Question: I have a fact table that contains some finance data. There is a column (VERS_NM) that defines wherther the value is "Actual" or "Current Outlook". The value for these two should always be the same but we noticed in some reports it seems incorrect. So I want to write a query to find where the actual value does not match the current outlook.
I cannot wrap my head around a way to do this.
Here is what the table looks like:

So to recap there will be an identical row to row 1 except the VERS_NM column will say "Actual". At least it is supposed to be, I want to find any instances where the Actual and Current Outlook don't match. Any help or ideas is much appreciated. Just a push in the right direction or some kind of plan to tackle this would be great.
Thanks!
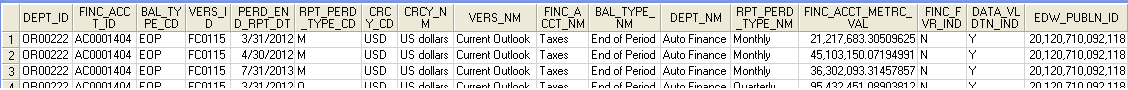
Answer: You could just self join the data, replacing the fields 'a, b, c, d' with the fields that indicate that the rows are equivilent.
'''
SELECT
*
FROM
yourTable AS actual
INNER JOIN
yourTable AS outlook
ON actual.a = outlook.a
AND actual.b = outlook.b
AND actual.c = outlook.c
AND actual.d = outlook.d
WHERE
actual.VERS_NM = 'Actual'
AND outlook.VERS_NM = 'Current Outlook'
AND actual.FINC_ACCT_METRIC_VAL <> outlook.FINC_ACCT_METRIC_VAL
'''